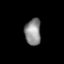
Tissue: prostate
Cell type: Fibroblasts
Senescence score: 0.7081
Nuclear area (px): 420
Mean DAPI intensity: 139.181